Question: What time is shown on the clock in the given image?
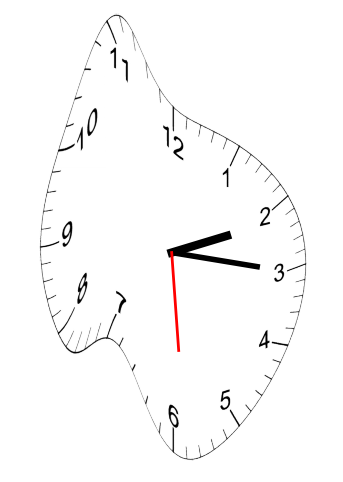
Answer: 02:15:29